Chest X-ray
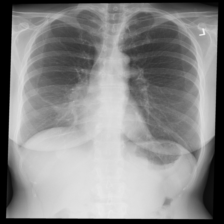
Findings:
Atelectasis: negative
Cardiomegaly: negative
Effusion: negative
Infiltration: negative
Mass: negative
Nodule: negative
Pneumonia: negative
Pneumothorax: negative
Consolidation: negative
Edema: negative
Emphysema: negative
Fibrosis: negative
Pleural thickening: negative
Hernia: negative